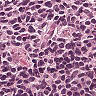
Metastatic tissue present: no